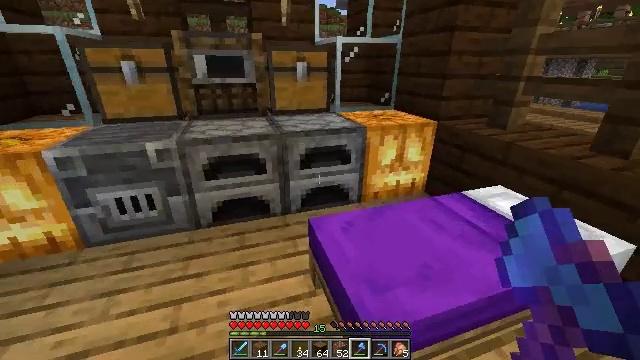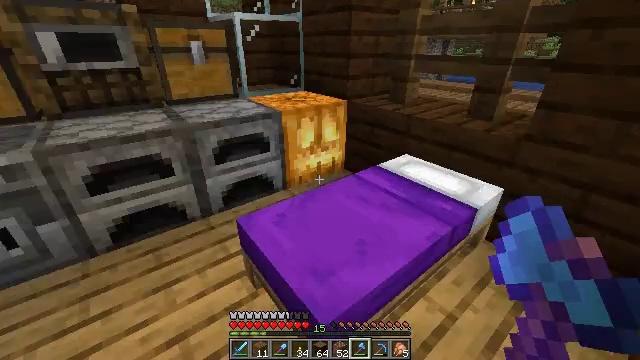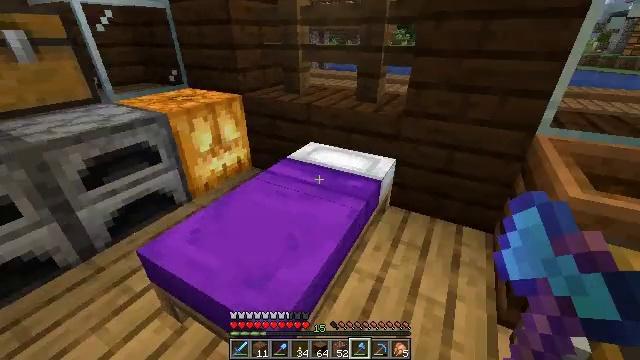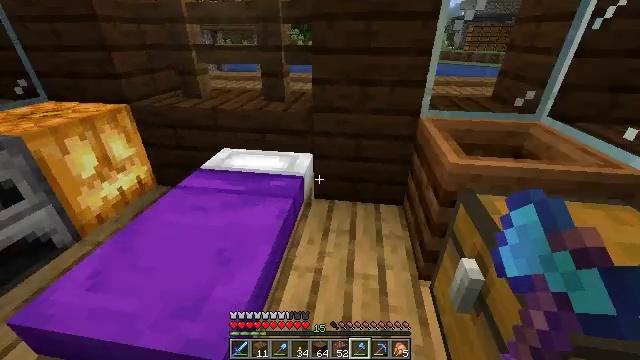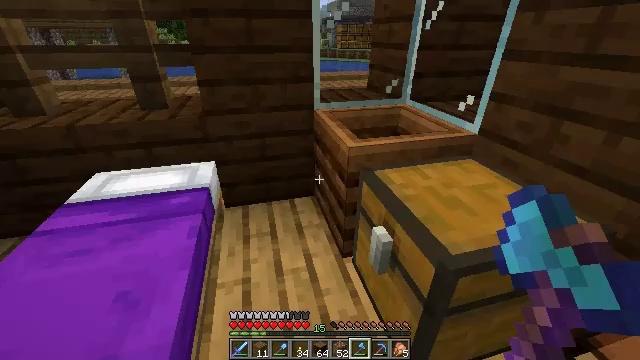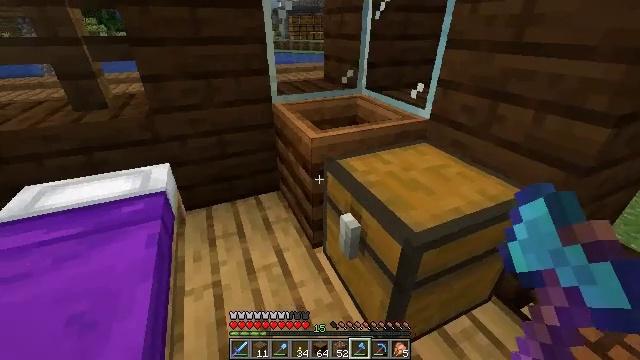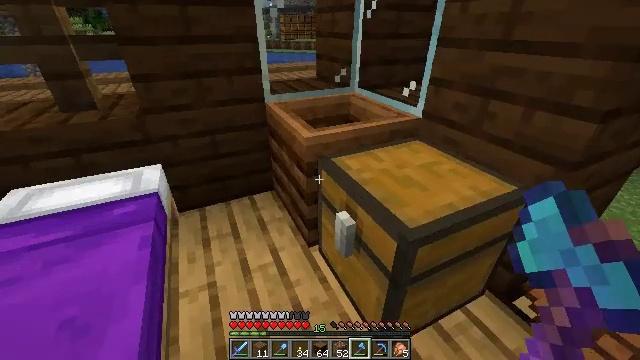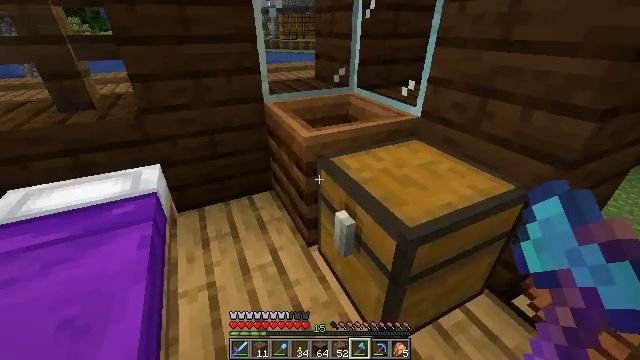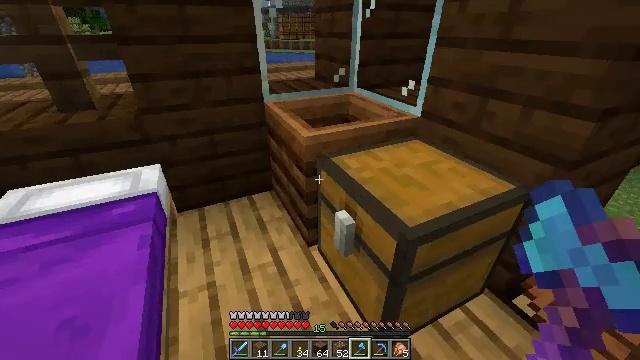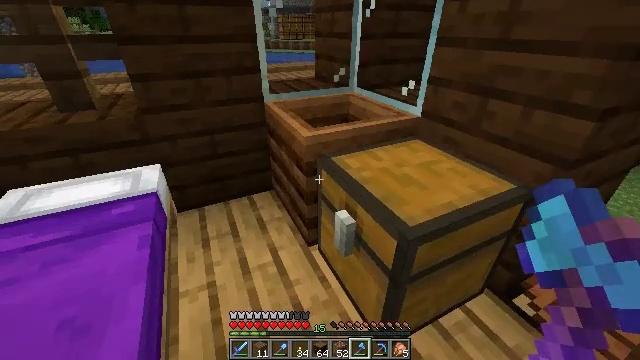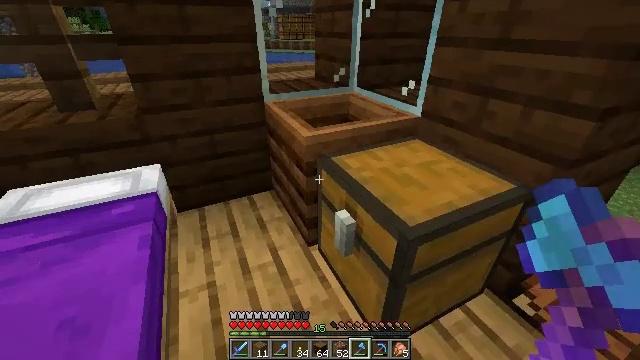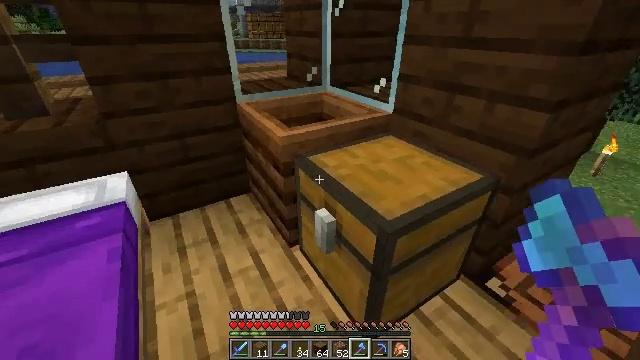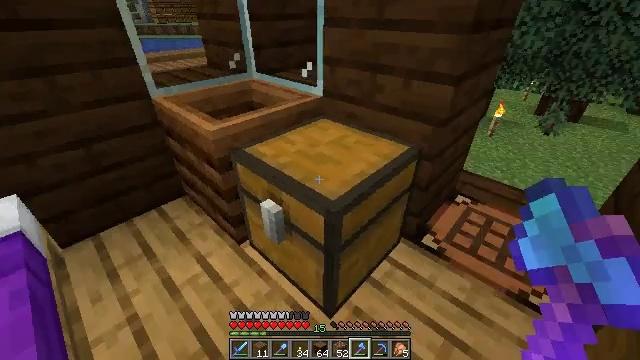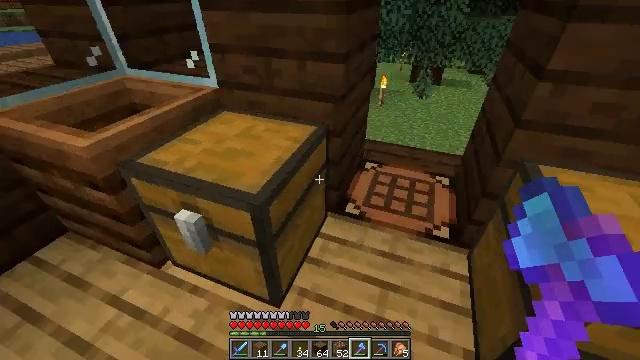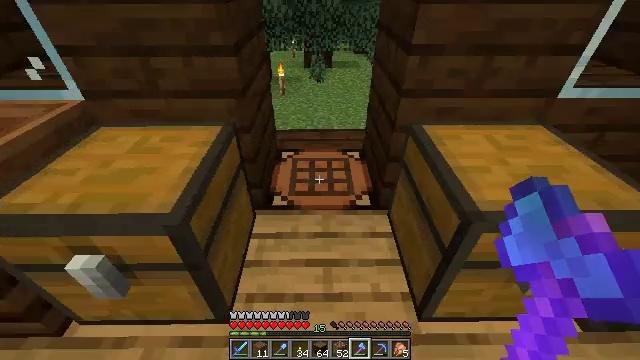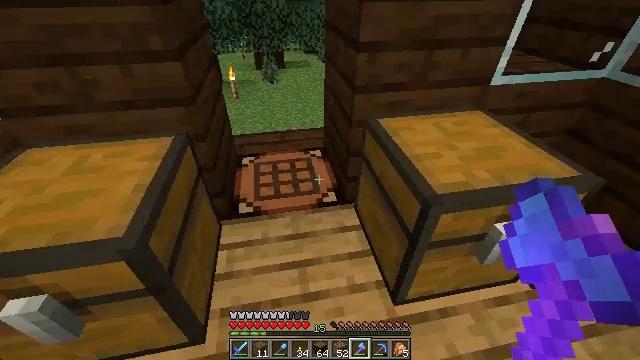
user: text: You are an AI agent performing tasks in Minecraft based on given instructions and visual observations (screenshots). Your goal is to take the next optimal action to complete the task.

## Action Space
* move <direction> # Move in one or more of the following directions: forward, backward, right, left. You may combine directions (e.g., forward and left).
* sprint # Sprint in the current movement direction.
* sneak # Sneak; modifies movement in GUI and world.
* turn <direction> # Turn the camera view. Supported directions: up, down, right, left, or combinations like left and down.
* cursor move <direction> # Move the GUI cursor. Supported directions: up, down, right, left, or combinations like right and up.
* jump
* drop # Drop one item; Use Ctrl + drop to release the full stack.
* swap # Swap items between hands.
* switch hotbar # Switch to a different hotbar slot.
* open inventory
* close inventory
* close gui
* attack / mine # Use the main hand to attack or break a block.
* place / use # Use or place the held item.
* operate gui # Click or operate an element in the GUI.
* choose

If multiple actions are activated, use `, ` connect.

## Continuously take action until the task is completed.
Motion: motion action
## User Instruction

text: Get some spruce planks and craft a spruce pressure plate.
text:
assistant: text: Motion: turn right and down
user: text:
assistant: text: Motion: turn right and down
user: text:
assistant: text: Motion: turn right
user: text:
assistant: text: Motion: turn right
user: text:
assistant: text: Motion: turn right and down
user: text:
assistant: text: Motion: turn right
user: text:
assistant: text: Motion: no_op
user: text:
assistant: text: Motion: no_op
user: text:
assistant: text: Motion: no_op
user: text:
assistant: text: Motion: no_op
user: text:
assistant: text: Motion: turn right
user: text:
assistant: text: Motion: turn right and down
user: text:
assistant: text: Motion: turn right and down
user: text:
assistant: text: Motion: turn right and down
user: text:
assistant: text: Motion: turn right
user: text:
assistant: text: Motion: turn right
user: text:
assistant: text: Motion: turn right
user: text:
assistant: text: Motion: turn right
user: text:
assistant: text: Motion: no_op
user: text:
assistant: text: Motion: no_op
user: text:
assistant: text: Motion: no_op
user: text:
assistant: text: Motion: turn left
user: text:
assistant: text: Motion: turn left
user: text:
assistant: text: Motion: turn left
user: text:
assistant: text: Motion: use / place
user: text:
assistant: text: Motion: use / place
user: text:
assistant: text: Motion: use / place
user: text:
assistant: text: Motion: use / place
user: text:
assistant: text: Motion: no_op
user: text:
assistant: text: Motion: no_op